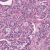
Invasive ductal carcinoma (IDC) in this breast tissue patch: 1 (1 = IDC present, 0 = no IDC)